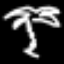
Label: palm tree